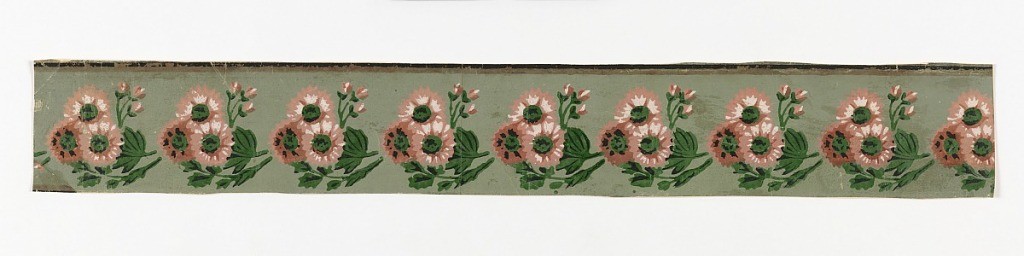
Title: Border
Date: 1790–1820
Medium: Block-printed on handmade paper
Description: Border consists of a simple repeat of bunches of flowers, buds and foliage.The upper edging is banded by two stripes, printed in pink, white, olive, glossy green and black on a pale olive-gray ground.